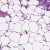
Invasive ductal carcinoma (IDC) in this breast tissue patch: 1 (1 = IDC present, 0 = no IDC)